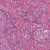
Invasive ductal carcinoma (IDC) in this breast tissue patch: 1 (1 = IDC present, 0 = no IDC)